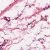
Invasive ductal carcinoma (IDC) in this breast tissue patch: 0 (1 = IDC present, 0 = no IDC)